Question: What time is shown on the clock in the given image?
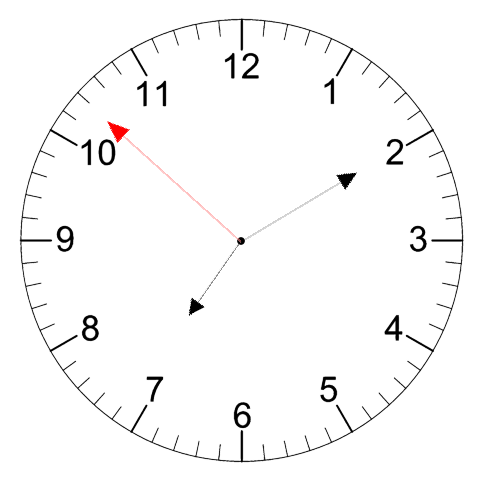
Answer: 07:09:52